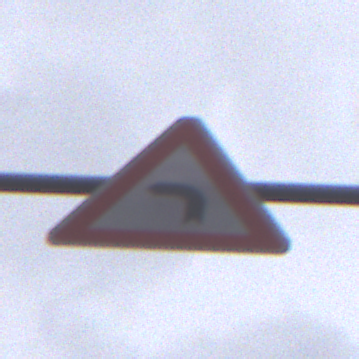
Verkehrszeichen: KurveLinks
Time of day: Midday
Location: Outdoor (Urban)
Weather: Overcast
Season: NotSpecified
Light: Natural